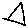
Label: triangle